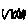
Label: zigzag